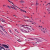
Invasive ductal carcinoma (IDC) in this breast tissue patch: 0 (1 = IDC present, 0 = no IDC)